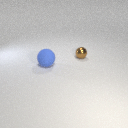
large blue rubber sphere to the left of small brown metal sphere